Interaction volume radius: 5 \u00c5
Interaction volume height: 20 \u00c5
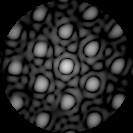
Disorder parameter: 0.1874